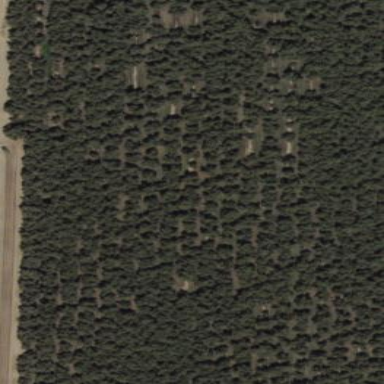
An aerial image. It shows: Orchard filled with walnut trees.